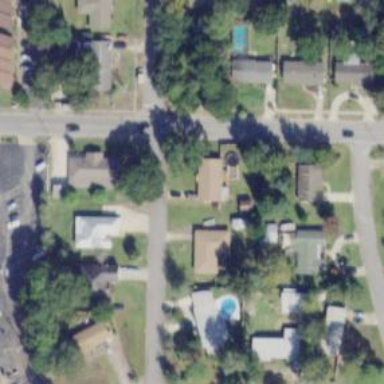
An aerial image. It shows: Residential area composed of single-family homes.